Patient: sex M, age 30
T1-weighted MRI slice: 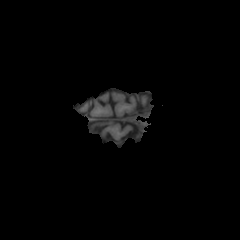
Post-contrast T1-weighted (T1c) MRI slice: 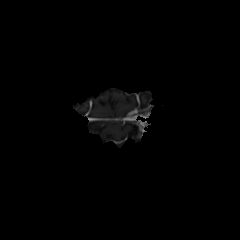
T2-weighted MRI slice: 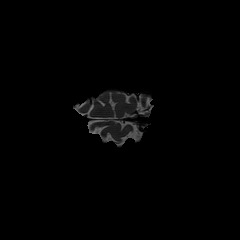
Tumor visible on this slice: no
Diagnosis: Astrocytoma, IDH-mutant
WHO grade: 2